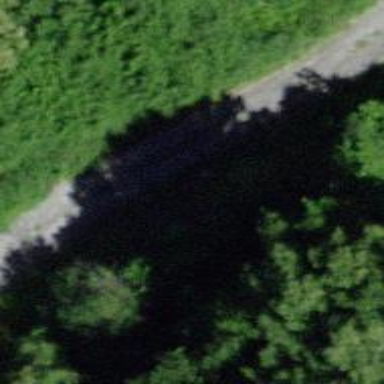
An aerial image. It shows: Gravel track with grade2 tracktype.